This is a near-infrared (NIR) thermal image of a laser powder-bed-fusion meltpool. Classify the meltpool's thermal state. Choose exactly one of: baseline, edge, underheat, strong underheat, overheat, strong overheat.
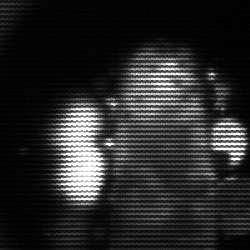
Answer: strong underheat